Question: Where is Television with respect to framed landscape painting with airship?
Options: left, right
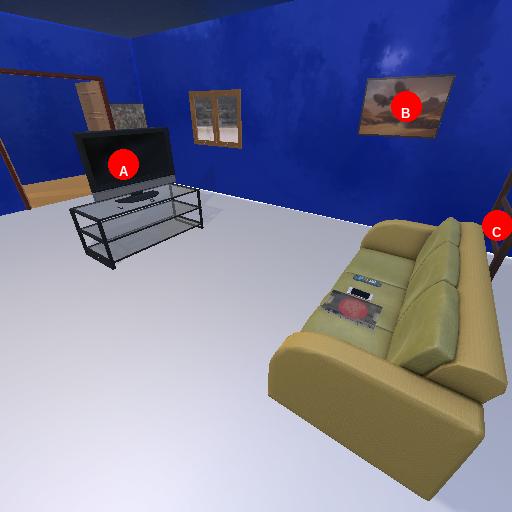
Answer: left